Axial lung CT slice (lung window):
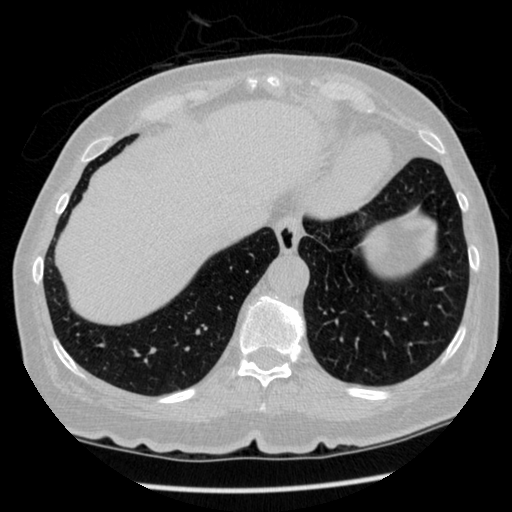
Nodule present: no